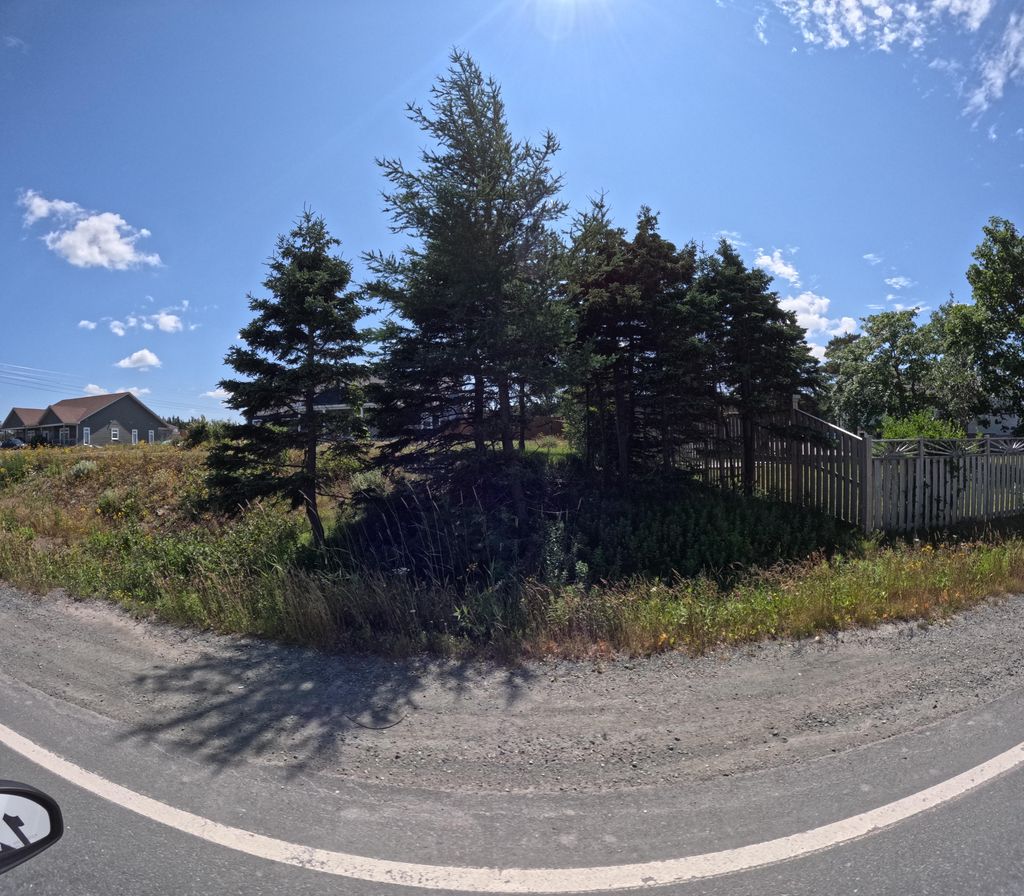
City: st_johns